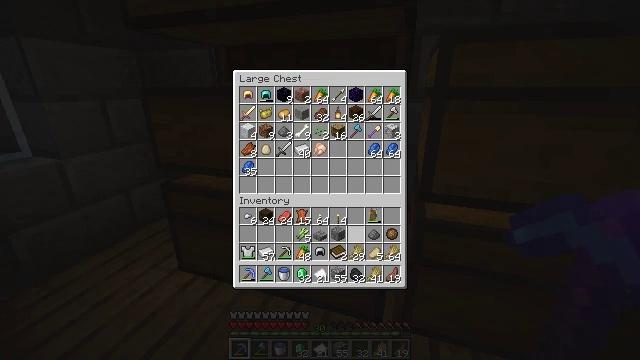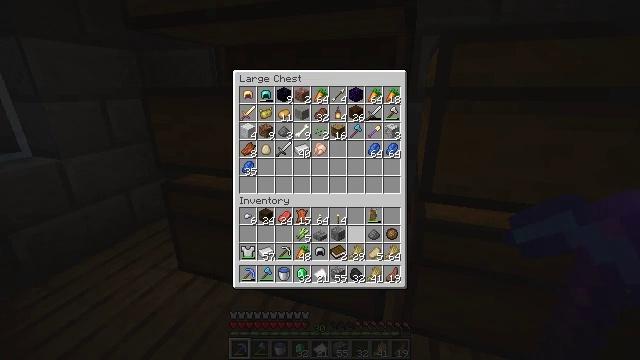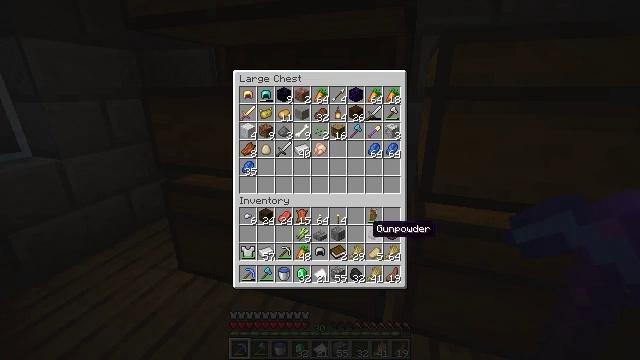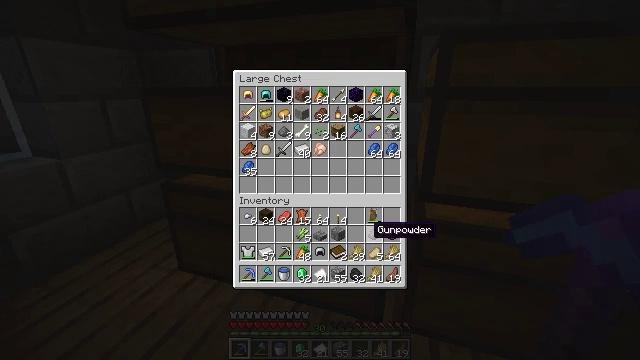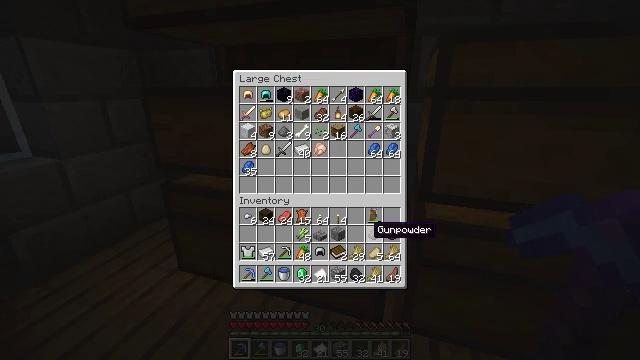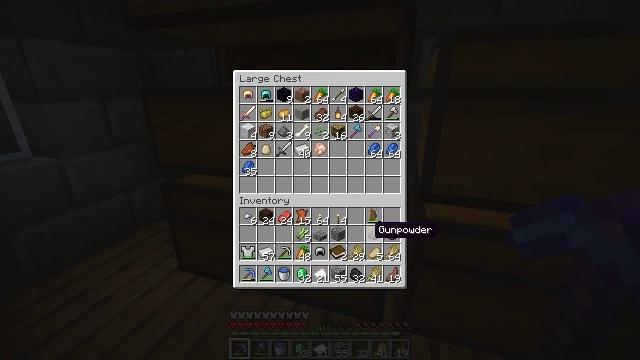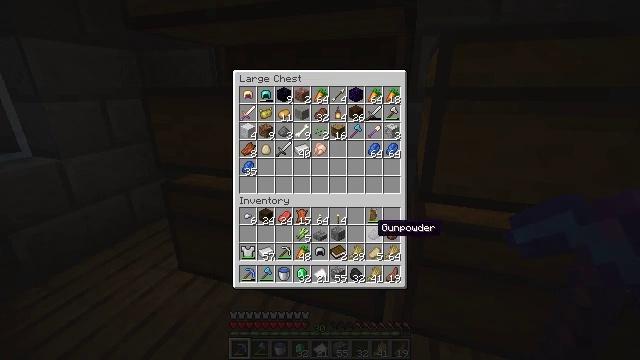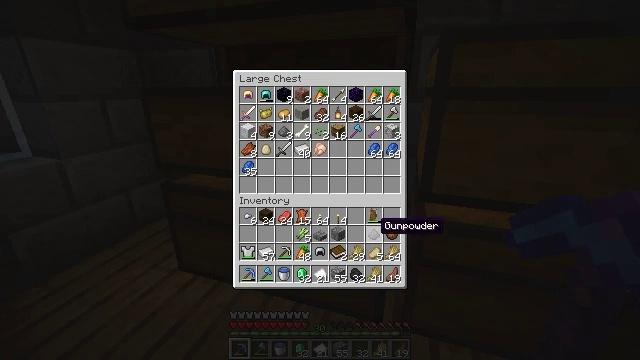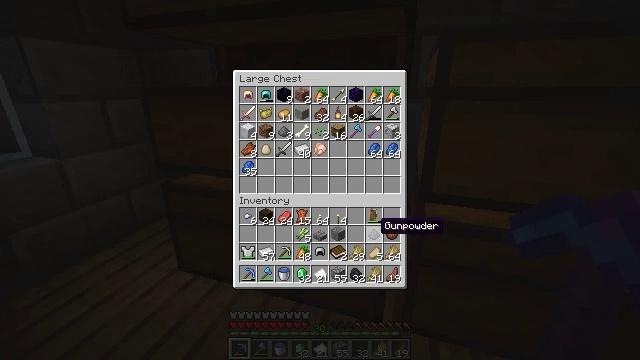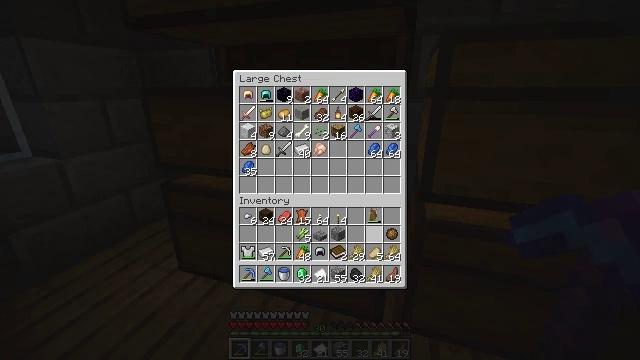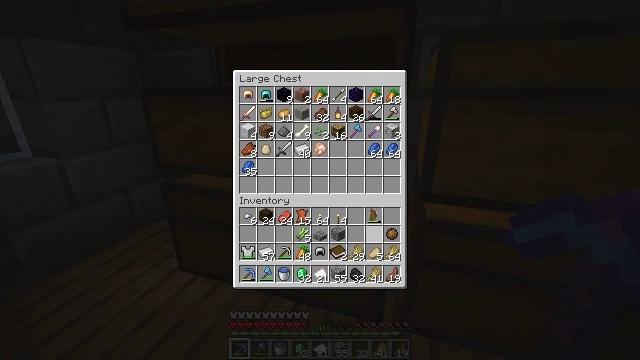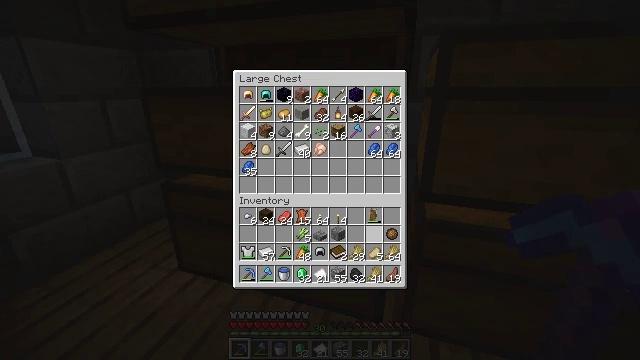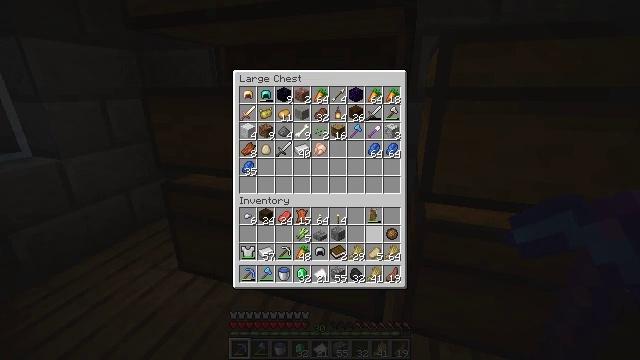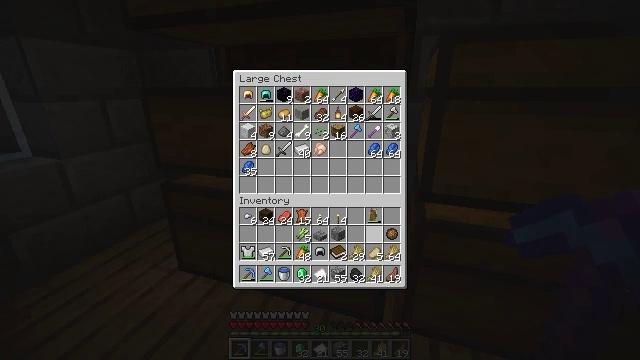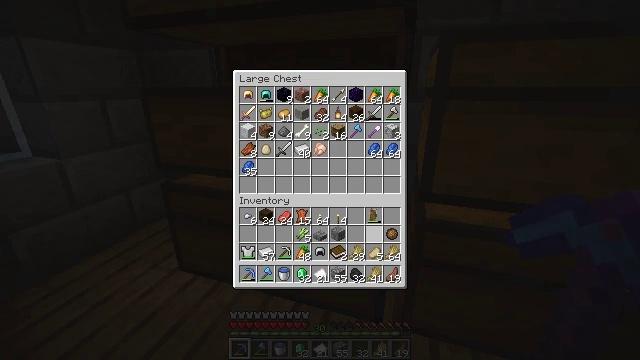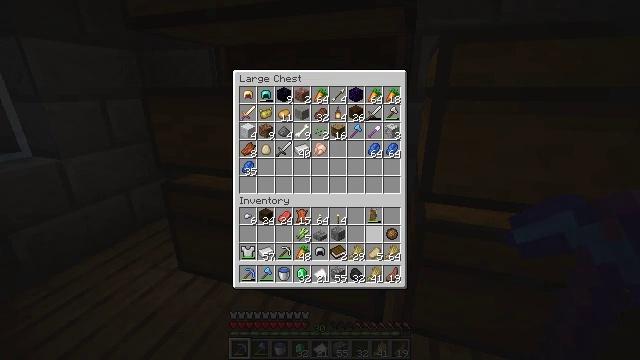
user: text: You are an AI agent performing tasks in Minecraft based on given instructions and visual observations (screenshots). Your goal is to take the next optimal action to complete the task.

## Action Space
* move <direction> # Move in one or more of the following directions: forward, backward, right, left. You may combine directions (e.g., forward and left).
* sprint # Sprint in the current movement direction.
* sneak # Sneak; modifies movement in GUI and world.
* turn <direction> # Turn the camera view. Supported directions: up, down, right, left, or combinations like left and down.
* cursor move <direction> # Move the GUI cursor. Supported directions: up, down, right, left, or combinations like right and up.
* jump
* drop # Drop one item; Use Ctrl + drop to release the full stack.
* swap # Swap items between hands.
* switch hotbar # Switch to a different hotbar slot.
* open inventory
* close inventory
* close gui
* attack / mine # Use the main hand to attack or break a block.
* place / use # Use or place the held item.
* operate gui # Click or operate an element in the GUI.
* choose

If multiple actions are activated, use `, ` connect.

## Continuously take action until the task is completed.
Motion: motion action
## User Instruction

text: Break down iron ingot in the crafting table to get iron nugget.
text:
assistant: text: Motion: no_op
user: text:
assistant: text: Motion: no_op
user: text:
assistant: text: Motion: no_op
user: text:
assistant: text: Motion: sneak
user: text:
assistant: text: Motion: sneak
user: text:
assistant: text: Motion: sneak
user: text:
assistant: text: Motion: sneak
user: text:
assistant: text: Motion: sneak
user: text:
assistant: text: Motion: sneak, operate gui
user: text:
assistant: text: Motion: sneak, operate gui
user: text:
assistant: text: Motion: sneak
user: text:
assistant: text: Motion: sneak
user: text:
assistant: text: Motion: sneak
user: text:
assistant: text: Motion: sneak
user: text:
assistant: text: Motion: sneak
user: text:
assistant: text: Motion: no_op
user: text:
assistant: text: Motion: no_op
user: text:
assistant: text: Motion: no_op
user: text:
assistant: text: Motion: no_op
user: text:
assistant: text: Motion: no_op
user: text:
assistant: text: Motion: no_op
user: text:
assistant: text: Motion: no_op
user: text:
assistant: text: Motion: no_op
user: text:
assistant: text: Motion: no_op
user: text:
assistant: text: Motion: no_op
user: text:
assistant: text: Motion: no_op
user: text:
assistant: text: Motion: no_op
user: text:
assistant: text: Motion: no_op
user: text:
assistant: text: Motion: no_op
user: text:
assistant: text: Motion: no_op